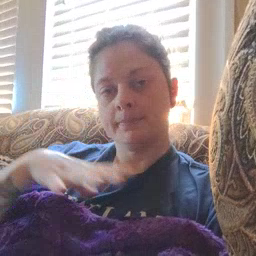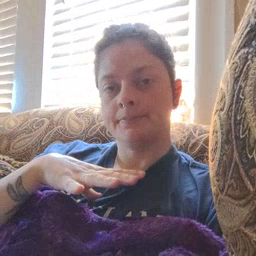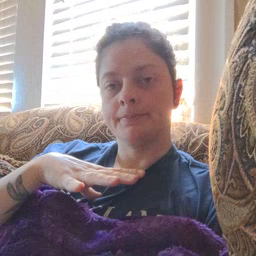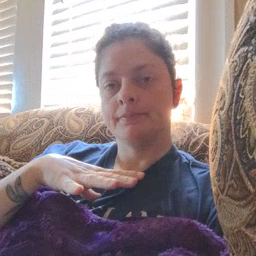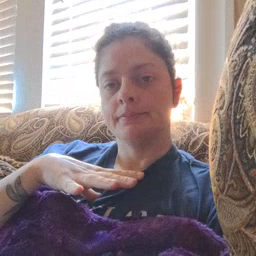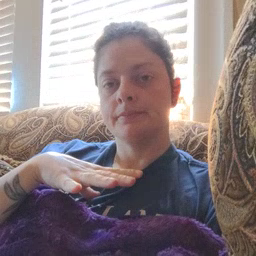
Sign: man